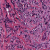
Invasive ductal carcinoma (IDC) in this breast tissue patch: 1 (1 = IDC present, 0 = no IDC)